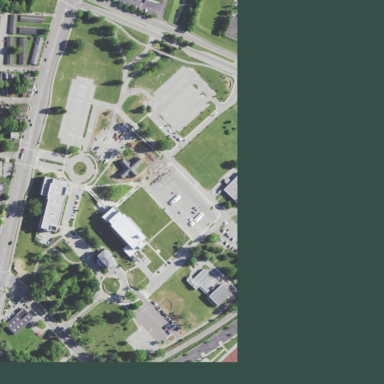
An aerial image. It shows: College or university.